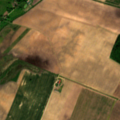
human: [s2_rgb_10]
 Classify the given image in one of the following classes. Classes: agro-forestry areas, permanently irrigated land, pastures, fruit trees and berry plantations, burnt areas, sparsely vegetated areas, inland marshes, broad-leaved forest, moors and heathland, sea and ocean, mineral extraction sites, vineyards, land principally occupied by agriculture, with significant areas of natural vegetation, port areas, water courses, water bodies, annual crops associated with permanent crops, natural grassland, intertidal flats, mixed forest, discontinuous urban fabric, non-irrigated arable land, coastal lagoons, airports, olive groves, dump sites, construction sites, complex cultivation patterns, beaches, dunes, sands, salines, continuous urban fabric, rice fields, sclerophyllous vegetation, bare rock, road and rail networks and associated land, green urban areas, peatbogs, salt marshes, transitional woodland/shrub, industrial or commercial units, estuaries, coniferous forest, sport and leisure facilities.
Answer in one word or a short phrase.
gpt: non-irrigated arable land, complex cultivation patterns, broad-leaved forest